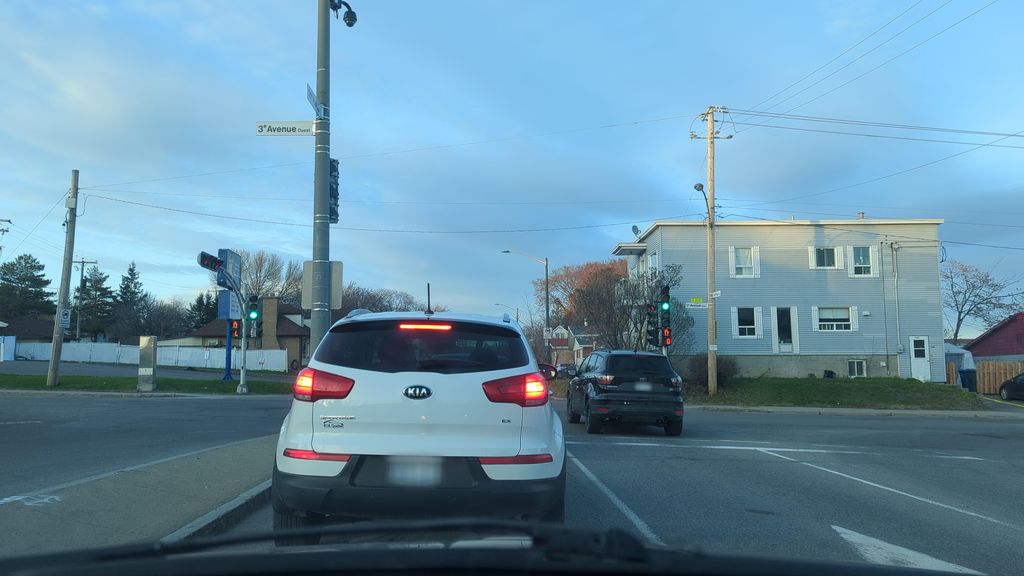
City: quebec_city